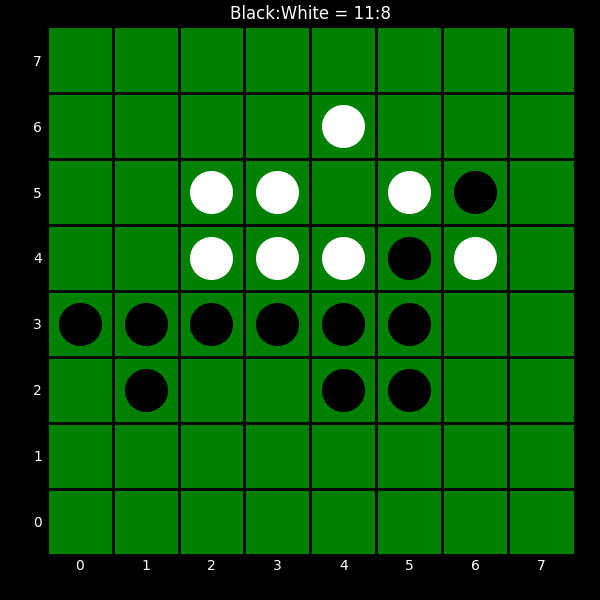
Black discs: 11
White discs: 8